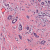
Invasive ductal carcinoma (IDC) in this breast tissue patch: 1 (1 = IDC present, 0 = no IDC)